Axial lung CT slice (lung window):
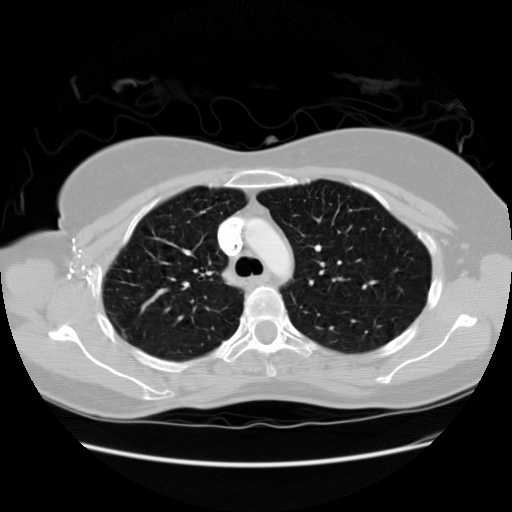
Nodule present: no